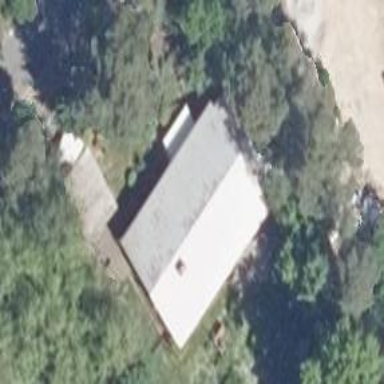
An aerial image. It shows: Detached building.